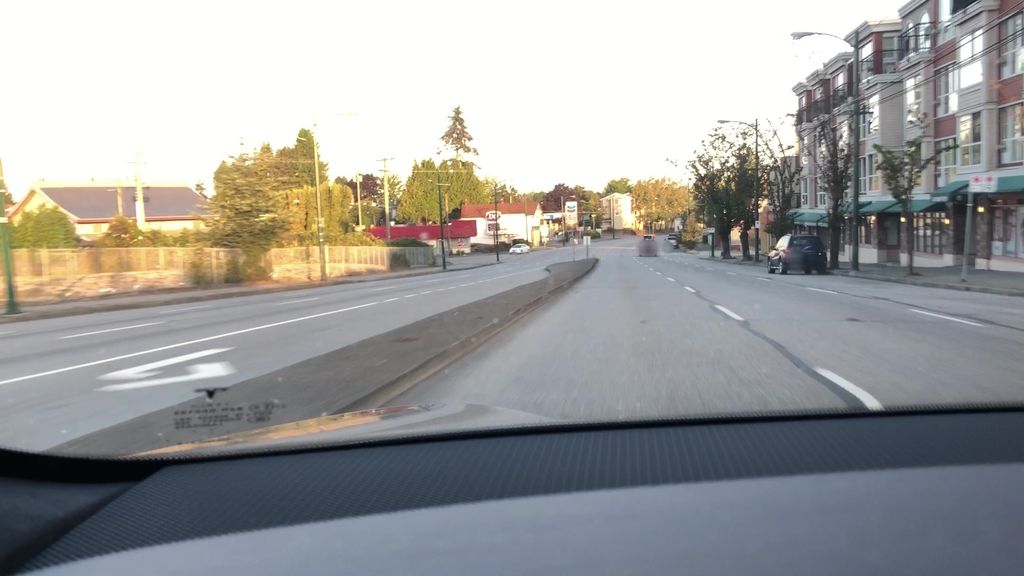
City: vancouver